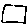
Label: square